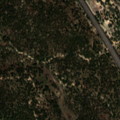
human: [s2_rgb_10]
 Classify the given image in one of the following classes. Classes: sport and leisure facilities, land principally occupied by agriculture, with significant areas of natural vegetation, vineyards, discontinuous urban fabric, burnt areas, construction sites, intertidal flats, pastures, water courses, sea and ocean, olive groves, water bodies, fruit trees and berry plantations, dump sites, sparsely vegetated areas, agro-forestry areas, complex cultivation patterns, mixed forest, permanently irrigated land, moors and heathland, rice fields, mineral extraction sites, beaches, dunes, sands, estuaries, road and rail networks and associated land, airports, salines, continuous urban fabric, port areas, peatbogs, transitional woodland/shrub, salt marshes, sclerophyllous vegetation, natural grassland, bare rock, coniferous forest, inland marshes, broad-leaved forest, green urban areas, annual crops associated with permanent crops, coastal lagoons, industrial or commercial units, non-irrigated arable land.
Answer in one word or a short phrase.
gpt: broad-leaved forest, mixed forest